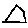
Label: house